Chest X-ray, PA view. Patient: 40 years old, sex F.
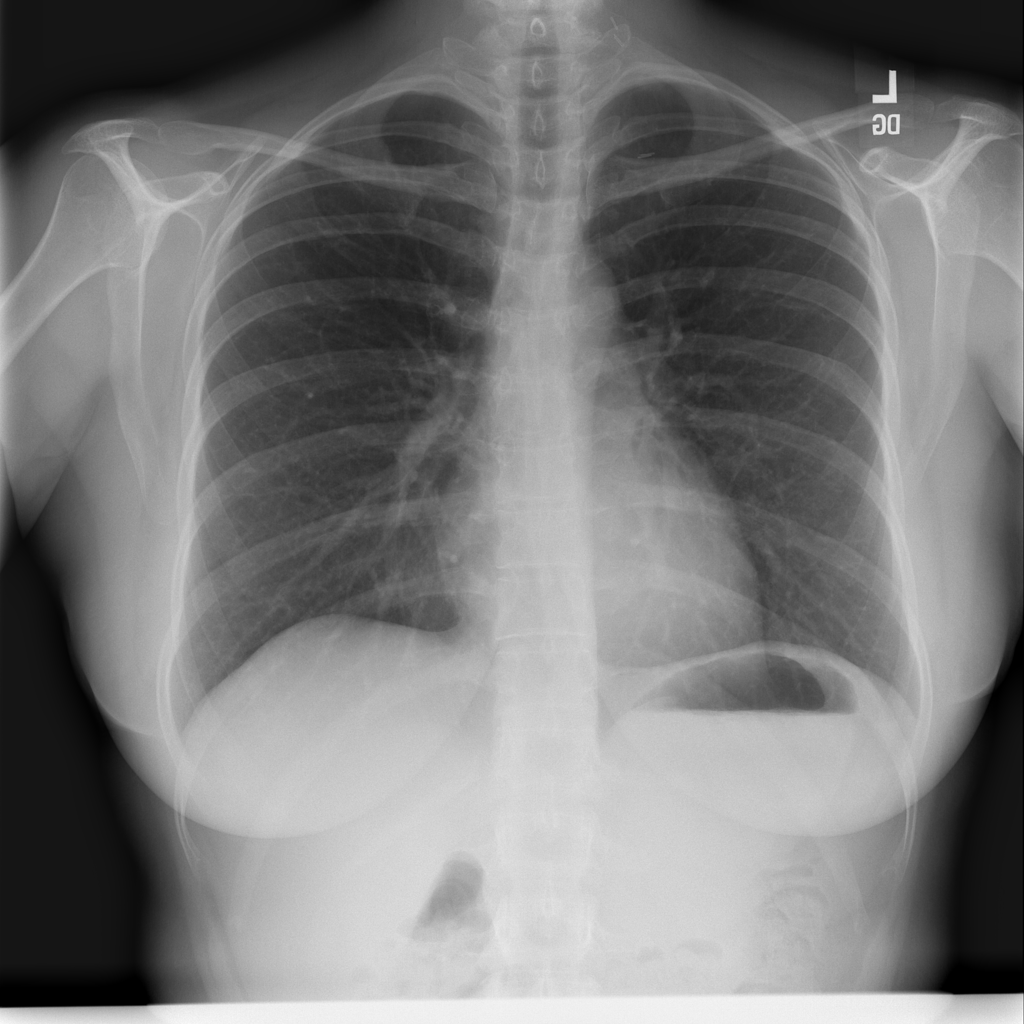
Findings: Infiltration